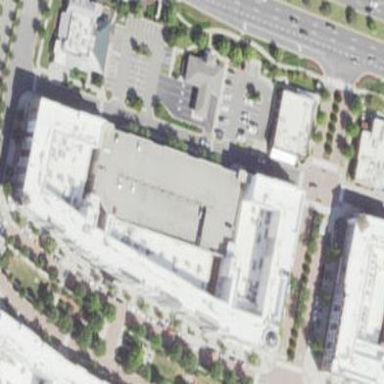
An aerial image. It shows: Building.